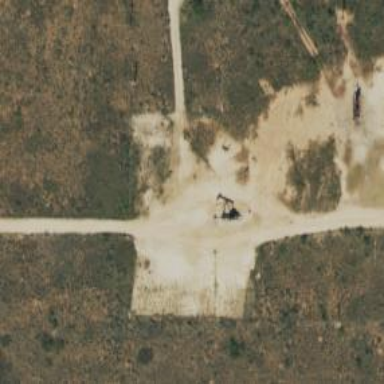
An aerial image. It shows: Petroleum well that is man-made.